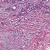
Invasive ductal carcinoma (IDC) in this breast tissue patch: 1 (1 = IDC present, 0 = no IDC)